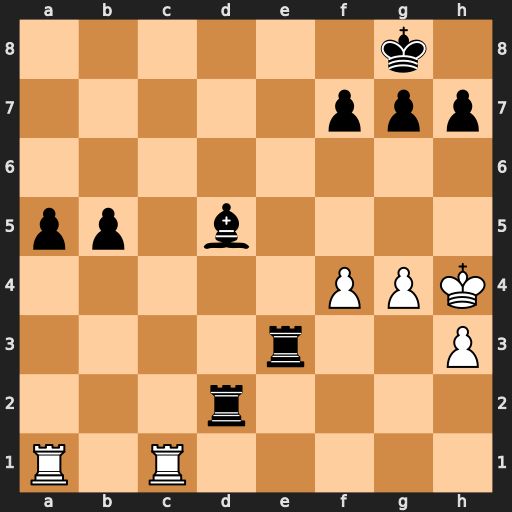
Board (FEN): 6k1/5ppp/8/pp1b4/5PPK/4r2P/3r4/R1R5
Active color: w
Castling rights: -
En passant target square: -
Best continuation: Rc8+ Re8 Rxe8#